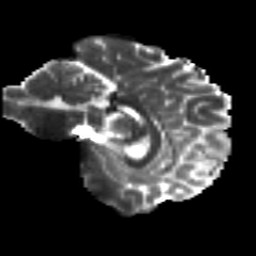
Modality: T2w
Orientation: sagittal
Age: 34
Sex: male
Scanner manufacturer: siemens
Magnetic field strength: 3 T
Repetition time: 8.8 s
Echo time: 0.085 s